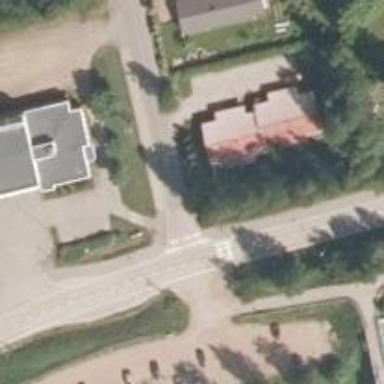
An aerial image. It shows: Residential road with sidewalk on the left side.